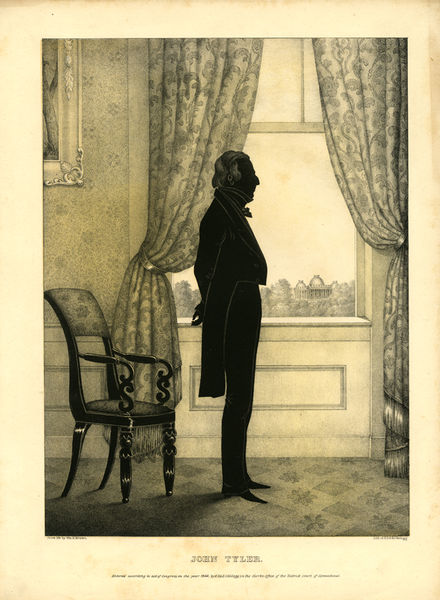
Titel: John Tyler (Folio of Silhouettes of Famous Men)
Künstler: Edmund Burke Kellogg
Standort: Amherst (Massachusetts, USA)
Institution: Mead Art Museum, Amherst College
Schlagwörter: gemälde, mann, schatten, weiß, stadt, fenster, grau, profil, raum, schwarz, stuhl, teppich, anzug, bild, vorhang, haare, aussicht, chair, curtain, curtains, white, window, arm, black, carpet, dark, face, interior, painting, portrait, room, seat, wall, picture, print, rug, wallpaper, linie, hand, profile, flower, man, sky, tree, building, house, landscape, feet, suit, light, view, paper, frame, gaze, shadow, tie, pose, design, nineteenth century, pants, legs, home, contrast, page, standing, ties, silhouette, wig, furniture, bow tie, john, domestic, curtian, painiting, president, george washington, tyler, asdfasfd, sill, tiler, joel, josh tyler, josh, man with hands behind him, looking perplexed, wainting to serve someone